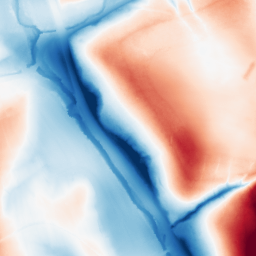
Category: classical
Decomposition family: gaussian_anisotropic
Decomposition parameters: sigma_x: 50
sigma_y: 5
Upsampling method: lanczos
Upsampling parameters: scale: 8
Upsampling scale: 8